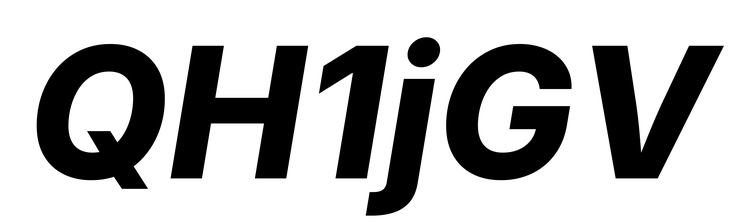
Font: Inter-Italic_ExtraBold_Italic